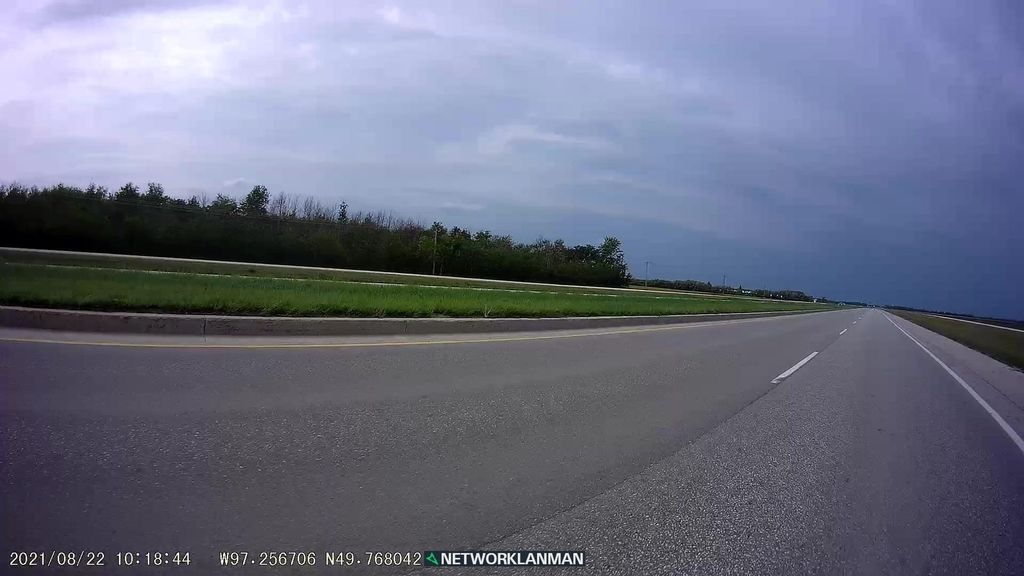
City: winnipeg